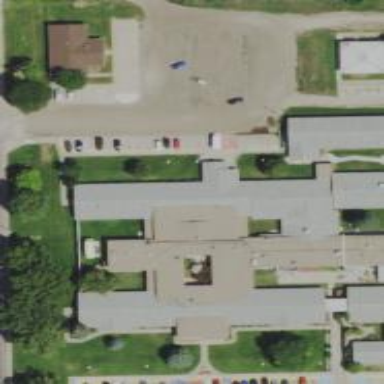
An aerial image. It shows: Nursing home.